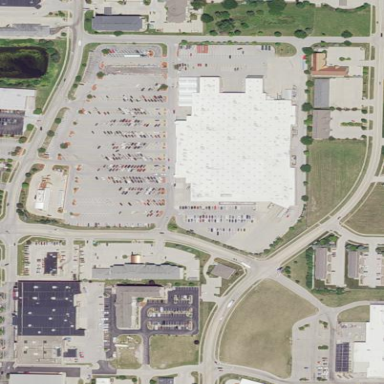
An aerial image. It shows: Retail area.